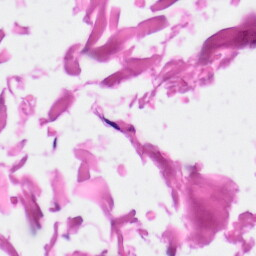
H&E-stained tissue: Skin